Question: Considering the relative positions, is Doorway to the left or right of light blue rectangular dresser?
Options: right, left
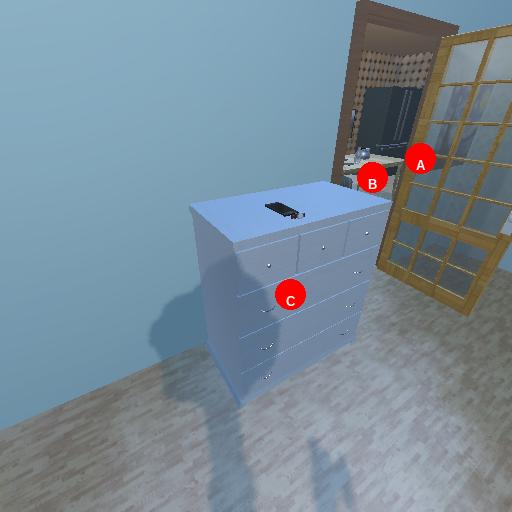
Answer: right